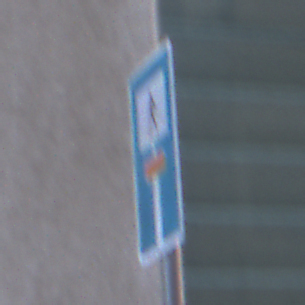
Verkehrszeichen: SackgasseFussgaengerDurchlaessig
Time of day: MorningAfternoon
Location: Outdoor (Urban)
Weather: PartlyCloudy
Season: NotSpecified
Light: Natural